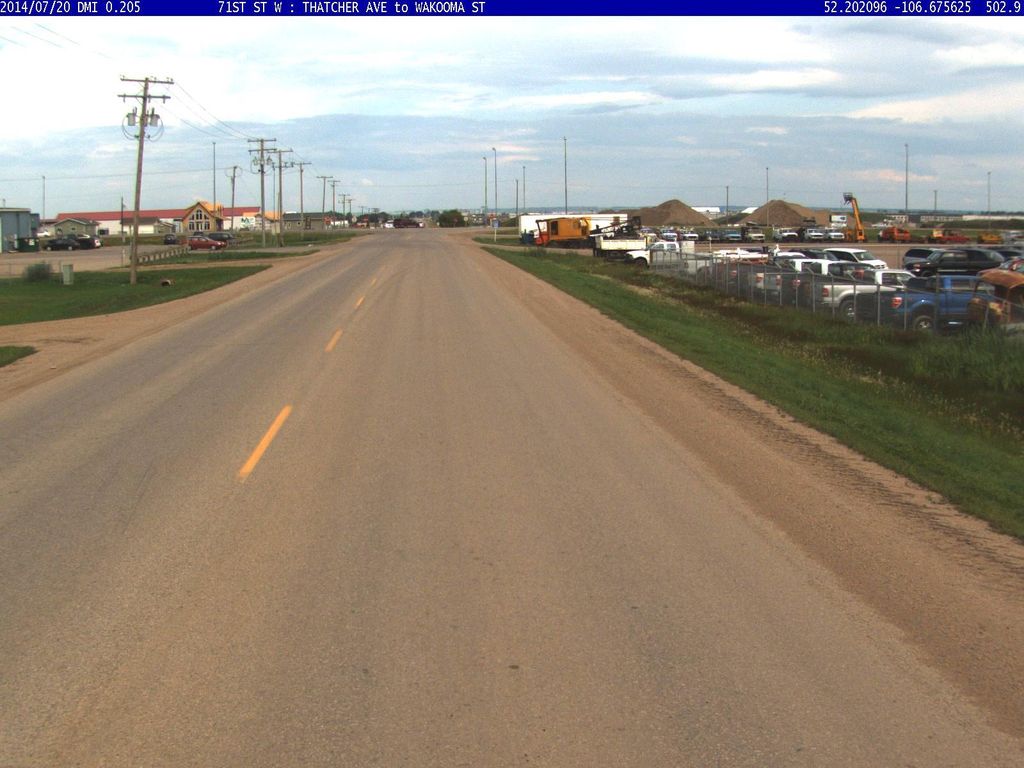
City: saskatoon